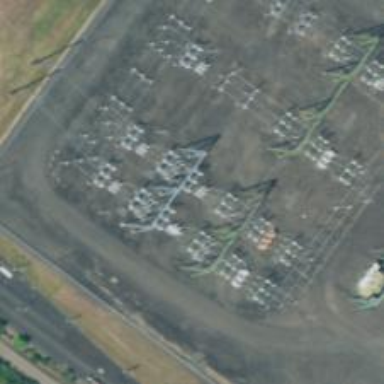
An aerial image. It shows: Switch used for power control.